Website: bh-photo
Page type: customer-info-address
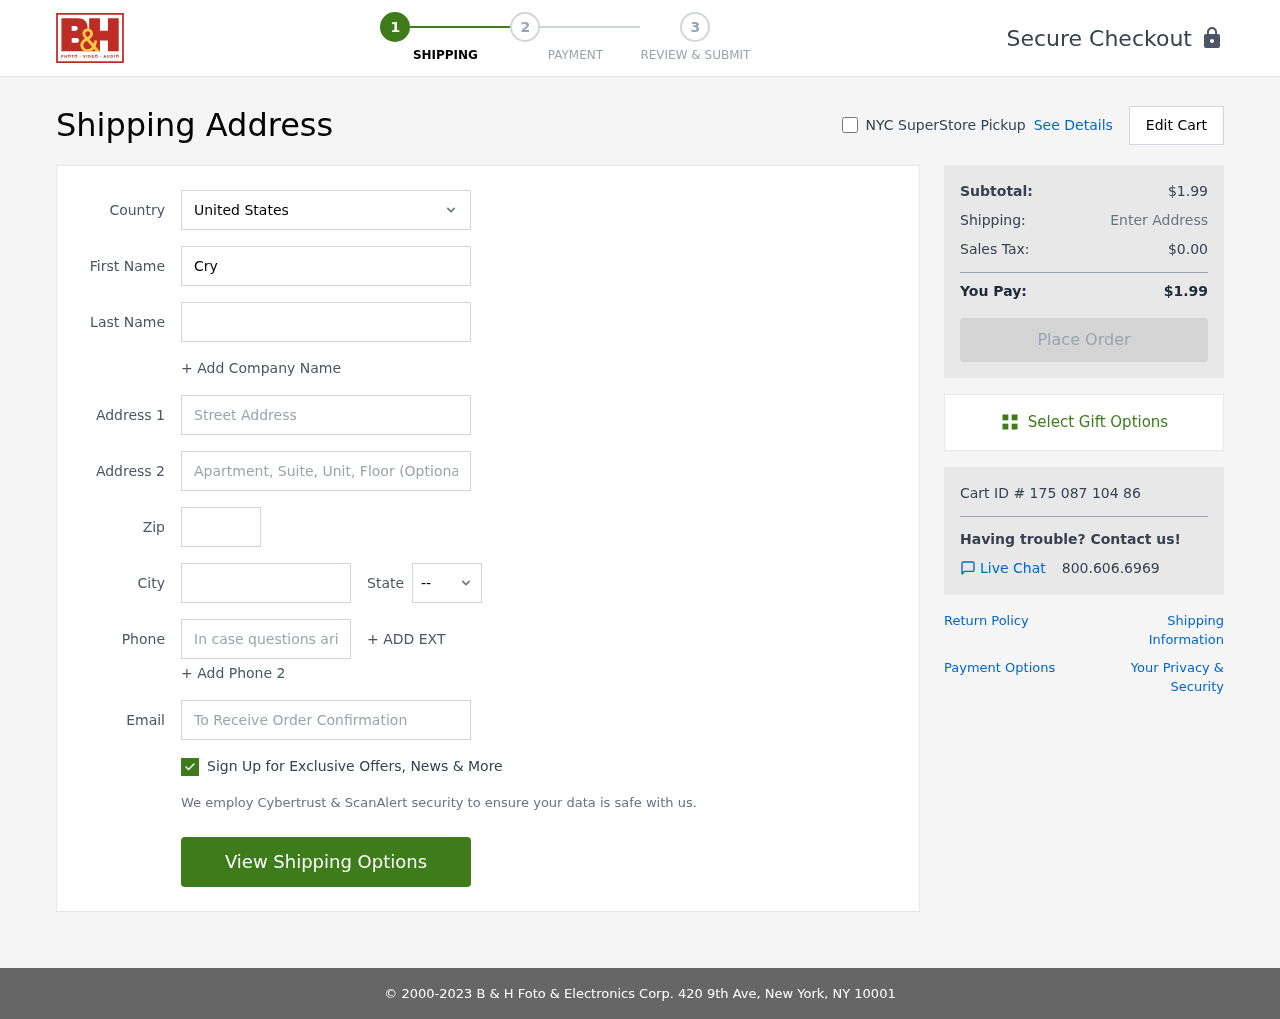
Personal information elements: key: PII_CITY
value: Cruzhaven
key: PII_COUNTRY
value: United States
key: PII_EMAIL
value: crystal_lewis@gmail.com
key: PII_FIRSTNAME
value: Crystal
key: PII_LASTNAME
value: Lewis
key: PII_PHONE
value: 7334713135
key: PII_POSTCODE
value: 54068
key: PII_STATE_ABBR
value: OH
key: PII_STREET
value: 748 Justin Lock
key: PII_STREET2
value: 999 Cindy Dam Suite 727
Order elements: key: ORDER_SUBTOTAL
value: $1.99
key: ORDER_TAX
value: $0.00
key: ORDER_TOTAL
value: $1.99
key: ORDER_ID
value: Cart ID # 175 087 104 86